Milling tool wear sample.
Tool blade image: 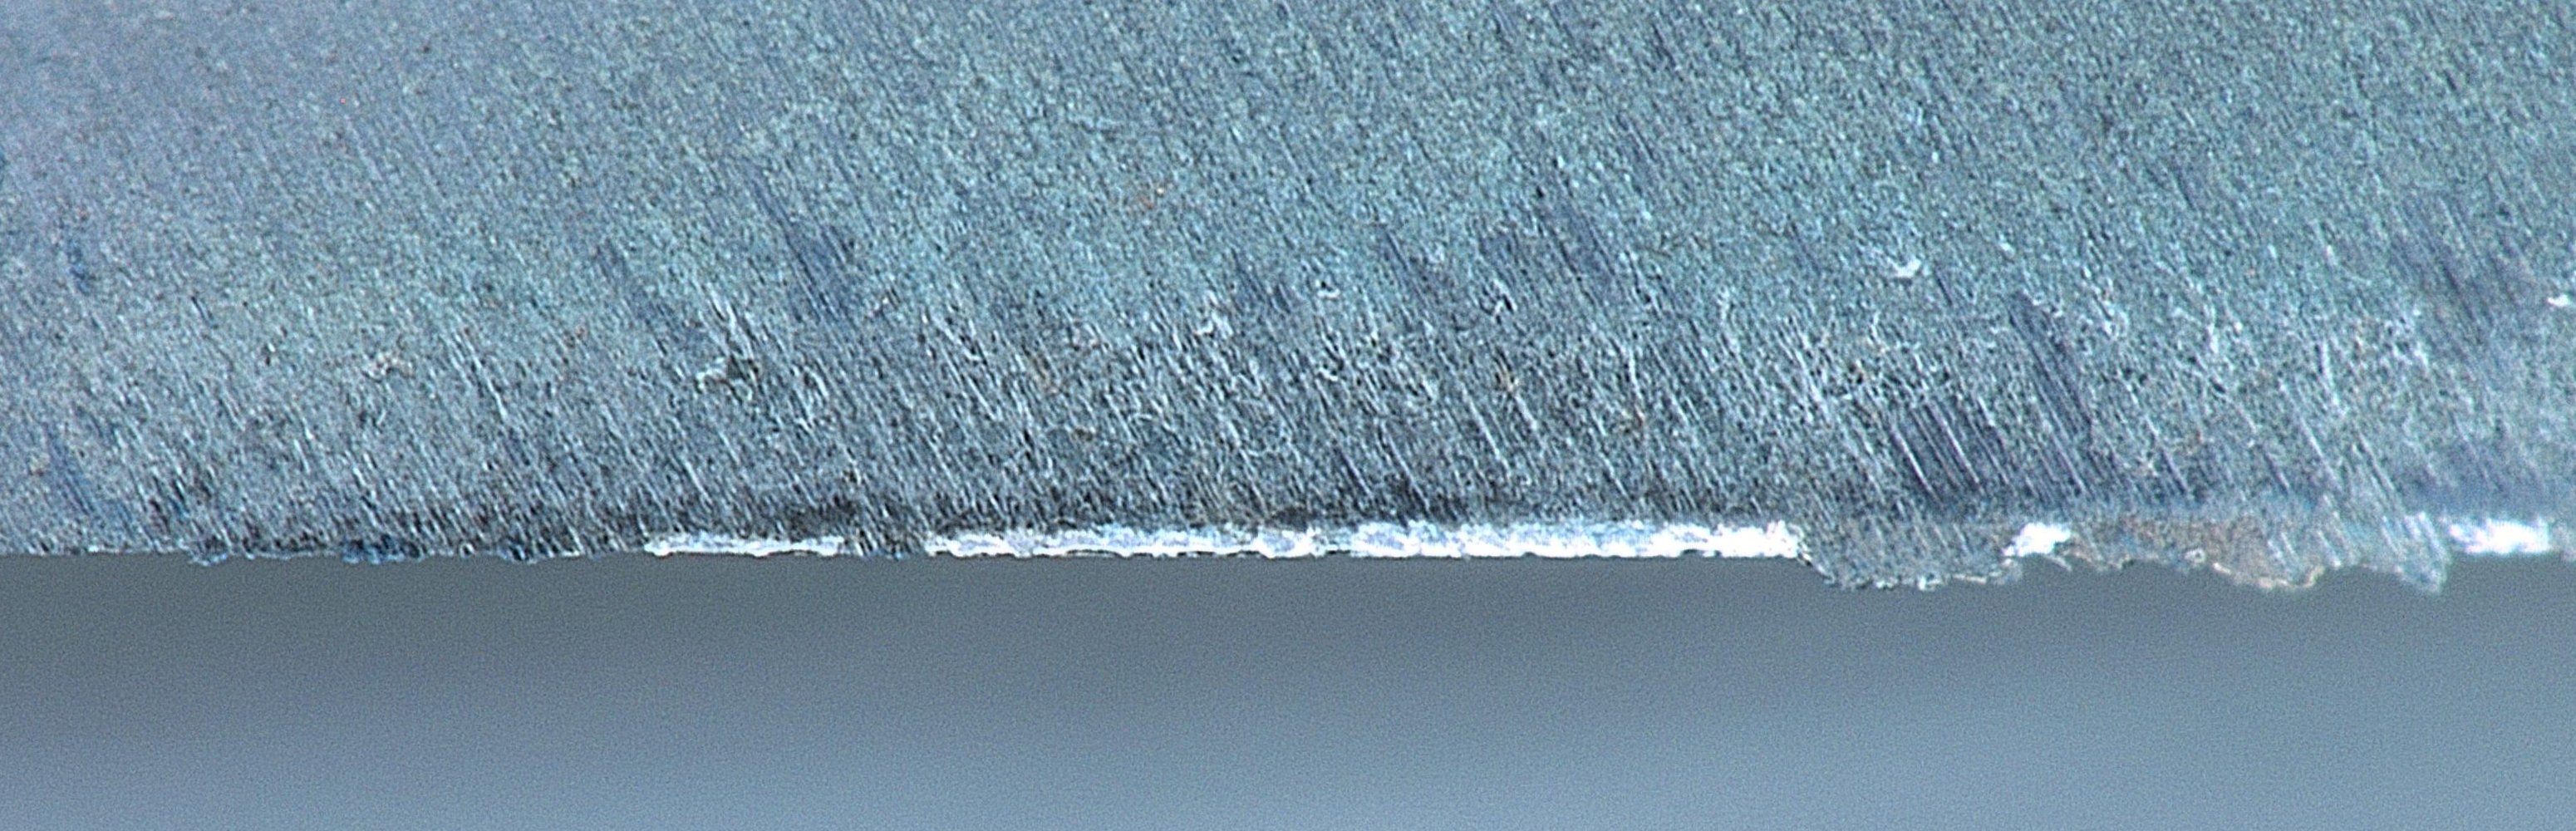
Chip image: 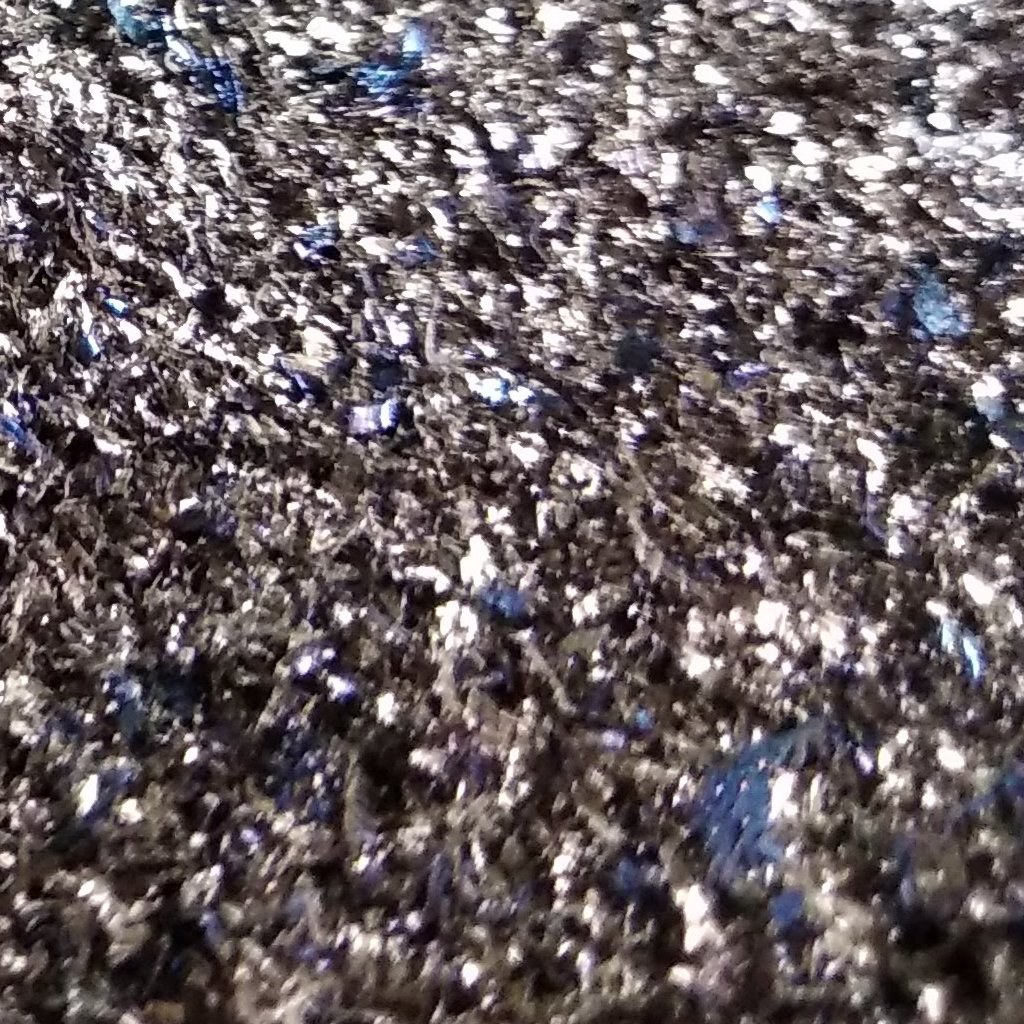
Workpiece image: 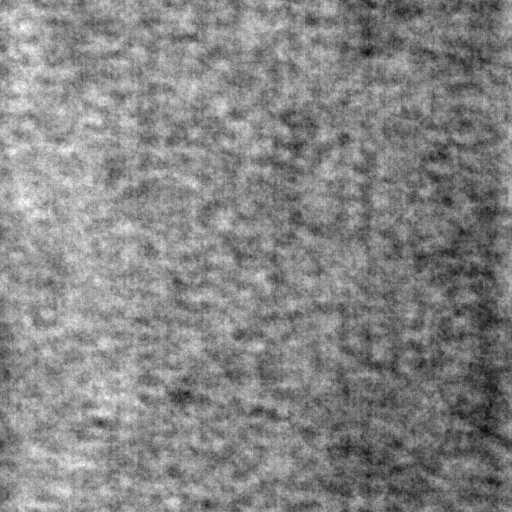
Tool wear state: used
Gaps: 6.25
Flank wear: 95.96
Overhang: 30.41
Force-signal Mel-spectrograms (X, Y, Z axes): 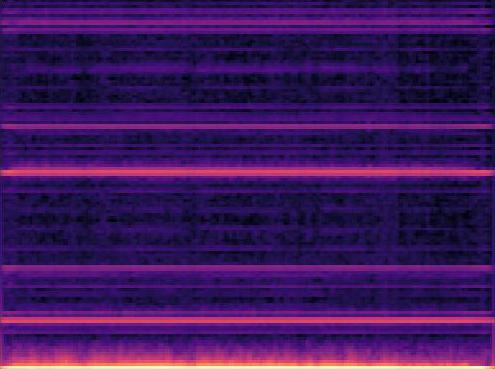 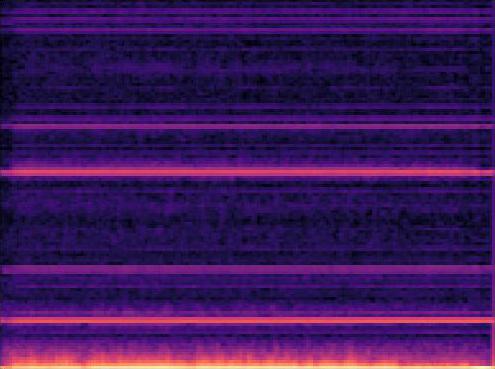 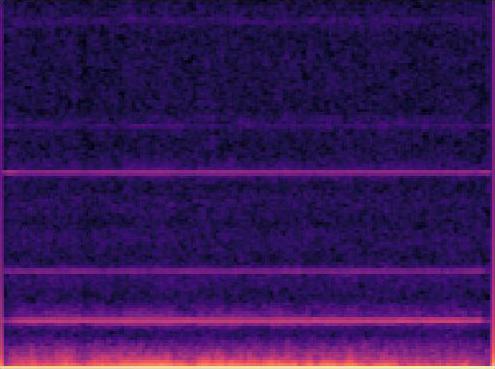
Force-signal scalograms (X, Y, Z axes): 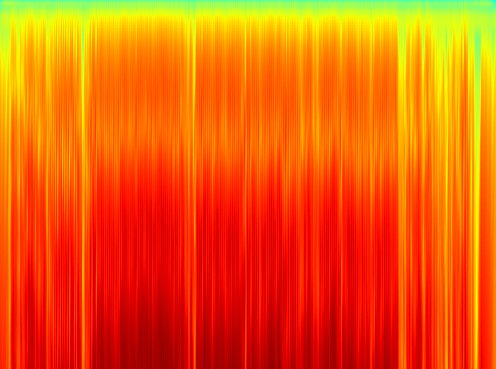 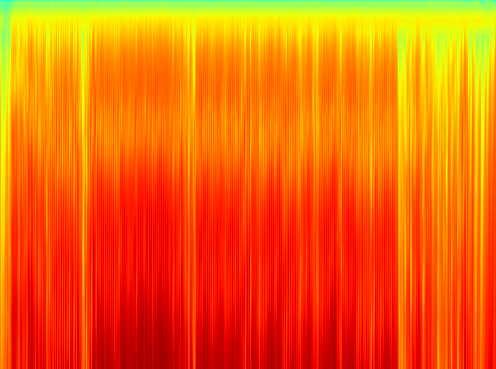 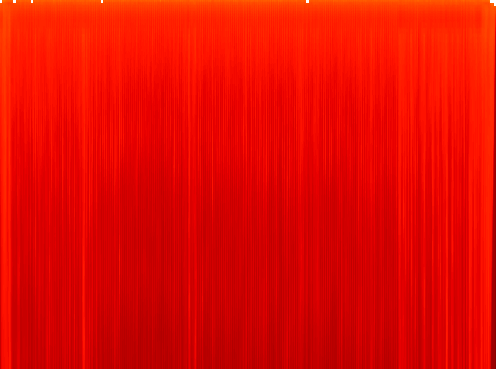
Force phase: steady_state_stabilization_wear